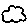
Label: cloud